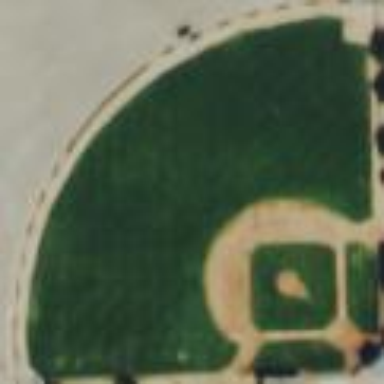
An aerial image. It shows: Baseball pitch for leisure land.